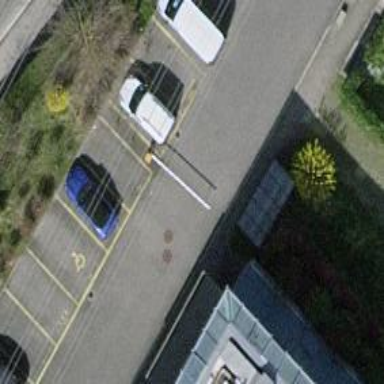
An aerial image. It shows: Lift gate barrier.